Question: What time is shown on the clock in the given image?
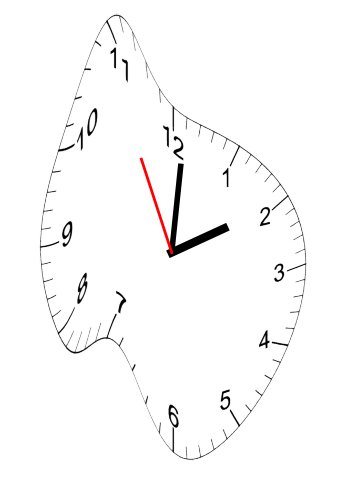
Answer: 02:00:55